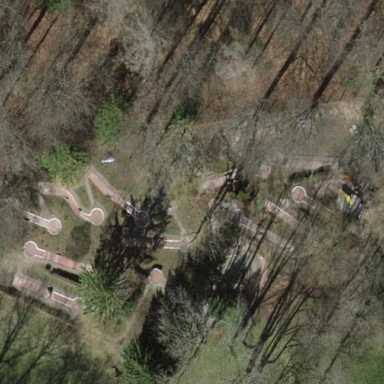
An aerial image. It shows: Miniature golf course.